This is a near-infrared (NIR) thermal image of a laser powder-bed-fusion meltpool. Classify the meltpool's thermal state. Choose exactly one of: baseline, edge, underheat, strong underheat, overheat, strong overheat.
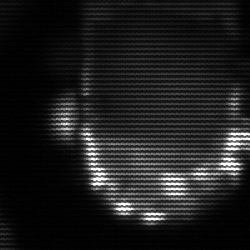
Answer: baseline